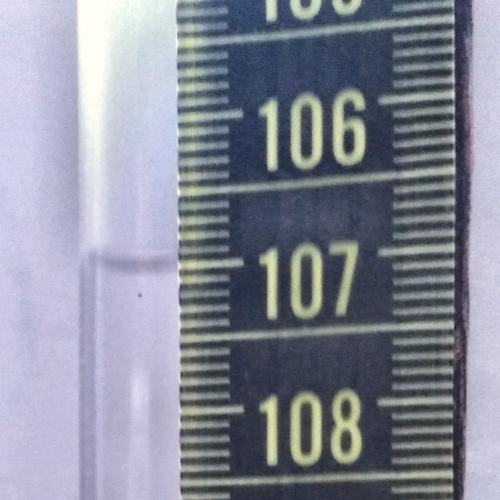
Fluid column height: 107.0 cm